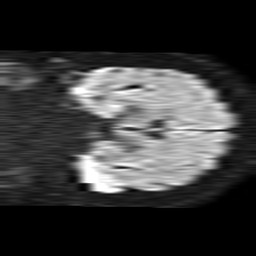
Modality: TRACE
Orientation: coronal
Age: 49
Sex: female
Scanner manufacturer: philips
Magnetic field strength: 1.5 T
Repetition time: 4.6 s
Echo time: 0.08517 s